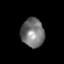
Tissue: prostate
Cell type: T cells
Senescence score: 0.3248
Nuclear area (px): 651
Mean DAPI intensity: 116.946